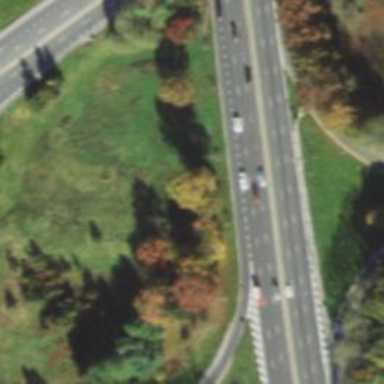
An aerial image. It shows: Motorway junction.